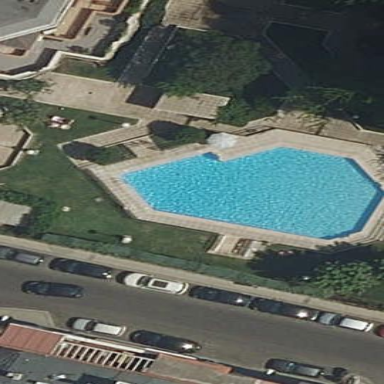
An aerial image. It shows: Swimming pool located in leisure land.